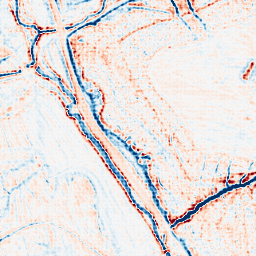
Category: multiscale
Decomposition family: dog_multiscale
Decomposition parameters: sigma_ratio: 1.6
n_scales: 3
base_sigma: 0.5
Upsampling method: sinc_hamming
Upsampling parameters: scale: 8
kernel_size: 8
Upsampling scale: 8